Interaction volume radius: 10 \u00c5
Interaction volume height: 10 \u00c5
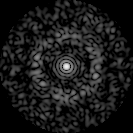
Disorder parameter: 0.8388